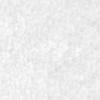
Label: no_change